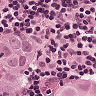
Metastatic tissue present: yes